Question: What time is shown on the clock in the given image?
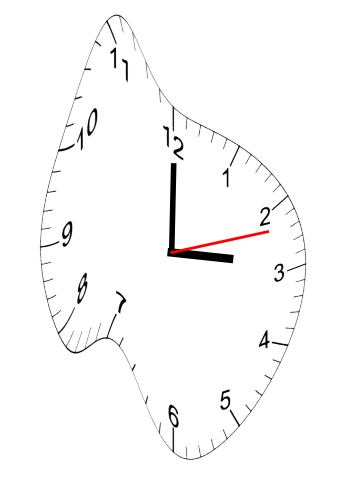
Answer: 03:00:12